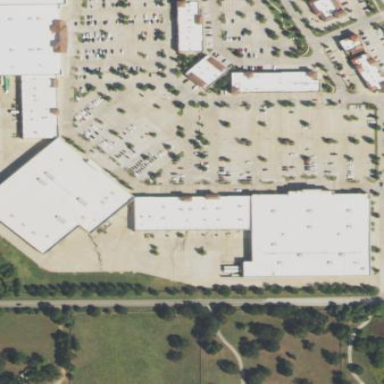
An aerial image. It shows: Retail area.